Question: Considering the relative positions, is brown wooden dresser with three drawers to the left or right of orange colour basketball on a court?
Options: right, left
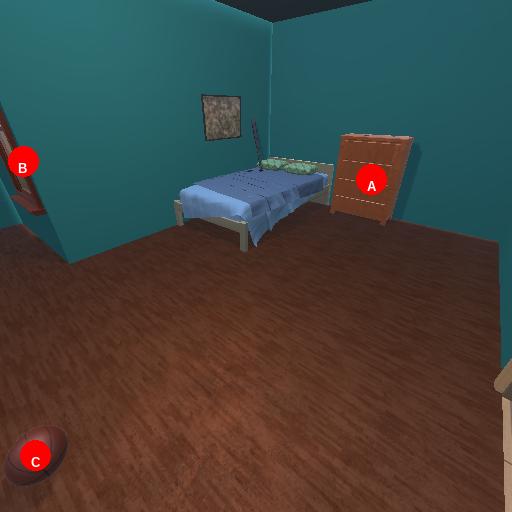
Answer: right